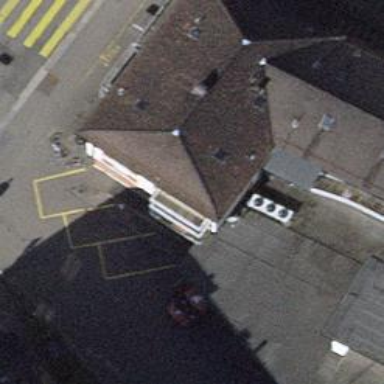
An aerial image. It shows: View of roof of building.